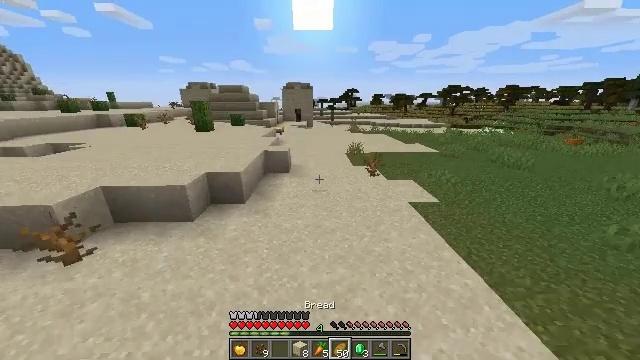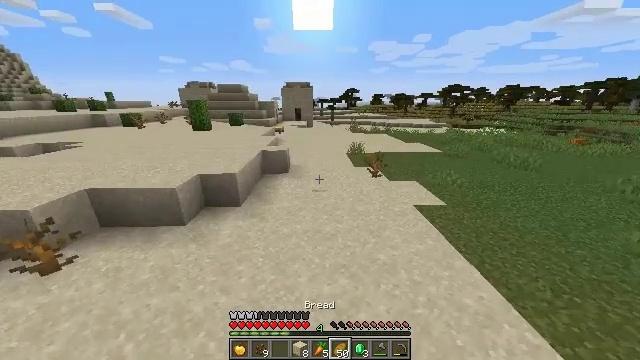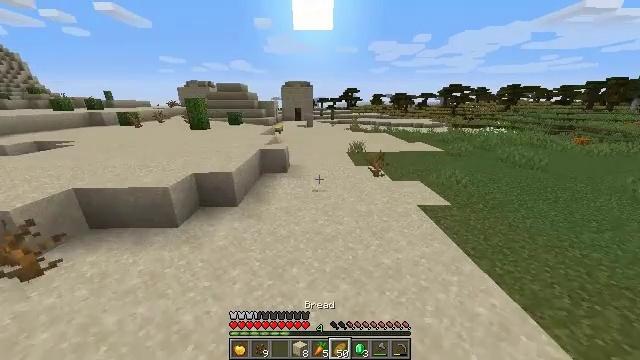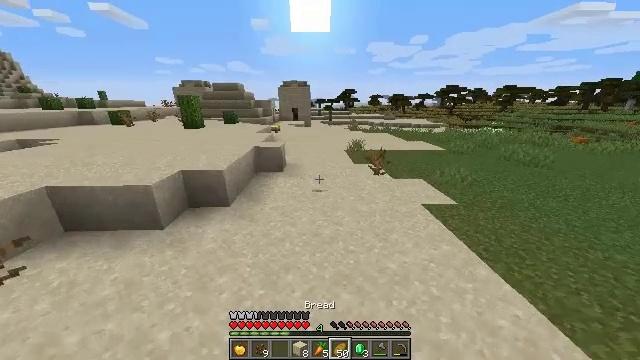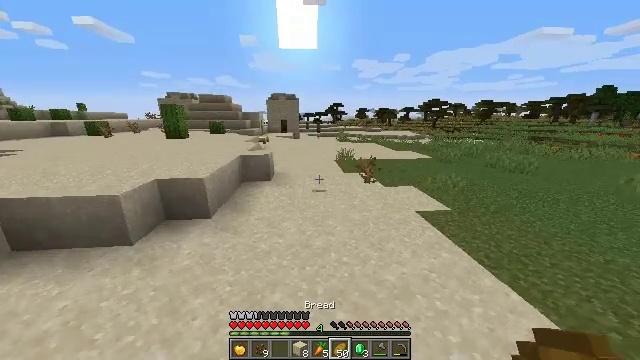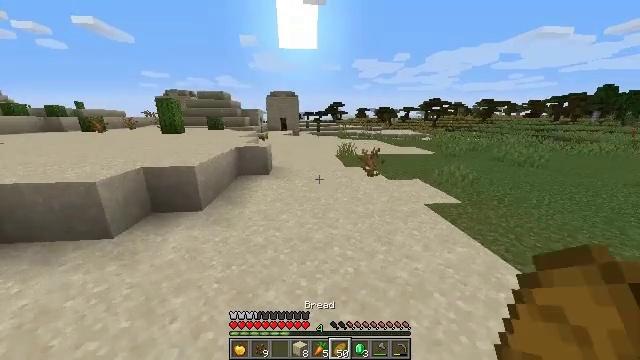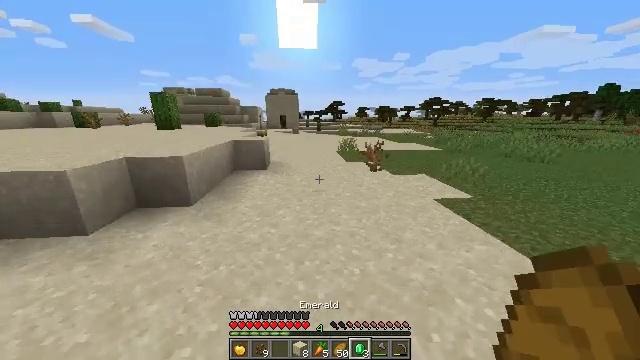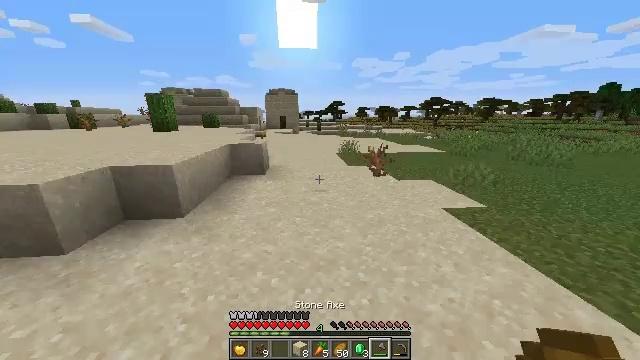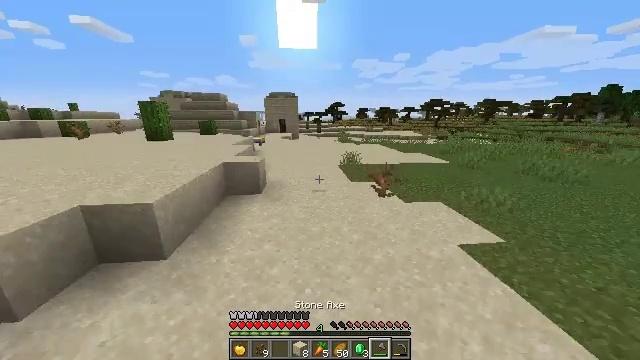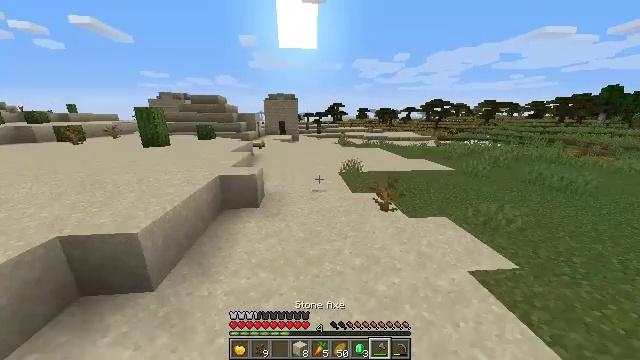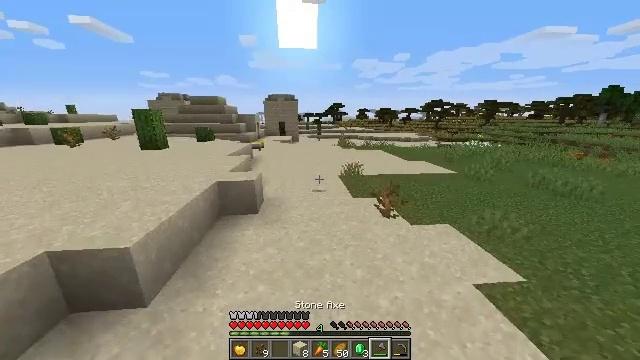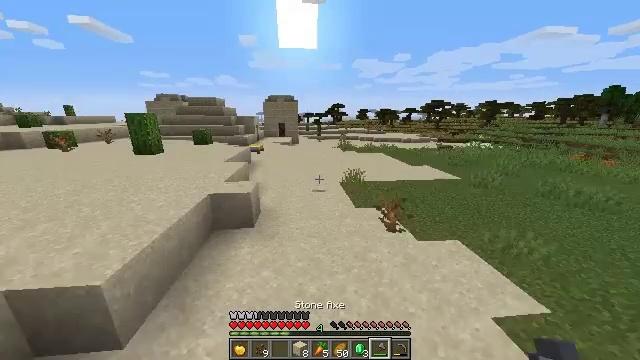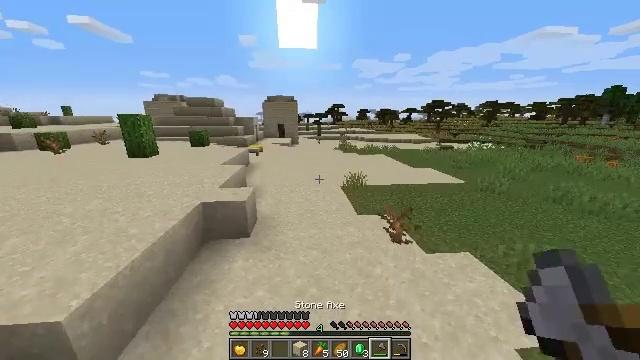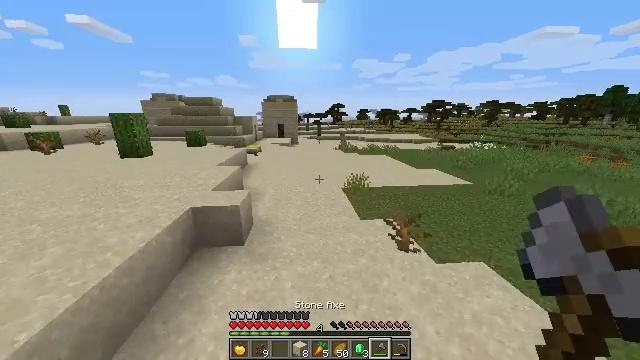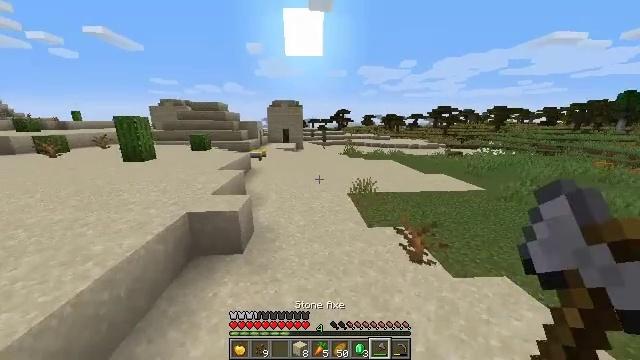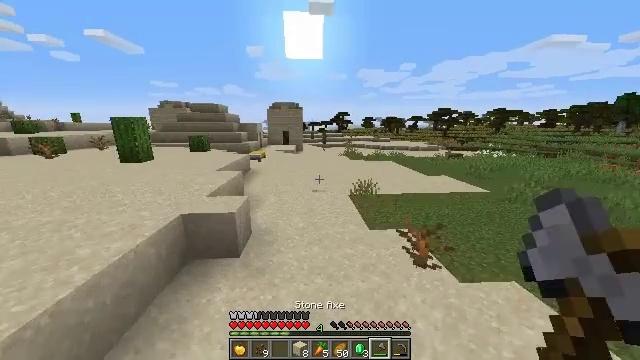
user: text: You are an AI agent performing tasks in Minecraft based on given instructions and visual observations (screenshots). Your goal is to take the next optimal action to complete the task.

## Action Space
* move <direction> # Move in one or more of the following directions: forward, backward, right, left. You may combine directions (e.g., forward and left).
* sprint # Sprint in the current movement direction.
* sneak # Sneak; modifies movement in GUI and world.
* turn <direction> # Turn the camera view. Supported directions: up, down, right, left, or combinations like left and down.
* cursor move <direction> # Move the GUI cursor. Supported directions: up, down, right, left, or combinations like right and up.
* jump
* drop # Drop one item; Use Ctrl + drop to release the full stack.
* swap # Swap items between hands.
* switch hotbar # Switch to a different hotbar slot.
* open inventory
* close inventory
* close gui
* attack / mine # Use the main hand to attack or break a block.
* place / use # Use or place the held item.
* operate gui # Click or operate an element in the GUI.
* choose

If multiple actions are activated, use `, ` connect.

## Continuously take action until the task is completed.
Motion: motion action
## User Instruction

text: Remove the yellow bed.
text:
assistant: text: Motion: move forward, jump
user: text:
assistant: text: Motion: move forward, jump
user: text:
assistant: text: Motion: move forward, jump
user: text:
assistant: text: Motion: move forward, turn right and up, jump
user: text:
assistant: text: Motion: move forward, jump
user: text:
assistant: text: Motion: move forward, jump
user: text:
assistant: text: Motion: move forward, jump
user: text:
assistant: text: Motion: move forward, jump
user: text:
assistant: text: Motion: move forward, jump
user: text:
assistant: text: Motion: move forward, jump
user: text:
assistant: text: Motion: move forward, jump
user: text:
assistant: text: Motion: move forward, jump
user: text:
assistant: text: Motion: move forward, jump
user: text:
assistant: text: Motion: move forward, turn left and up, jump
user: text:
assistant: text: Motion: move forward, jump
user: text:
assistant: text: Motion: move forward, turn left, jump
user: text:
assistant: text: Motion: move forward, jump
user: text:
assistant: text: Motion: move forward, jump
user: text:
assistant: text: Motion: move forward, jump
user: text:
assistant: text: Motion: move forward, jump
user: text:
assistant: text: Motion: move forward, jump
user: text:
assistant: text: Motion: move forward, turn left, jump
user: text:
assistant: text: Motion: move forward, turn left and down, jump
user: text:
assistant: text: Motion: move forward, turn left and down, jump
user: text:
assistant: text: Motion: move forward, jump
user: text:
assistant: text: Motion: move forward, jump
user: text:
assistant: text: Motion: move forward, jump
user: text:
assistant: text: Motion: move forward, jump
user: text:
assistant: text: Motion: move forward, jump
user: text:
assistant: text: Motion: move forward, jump